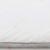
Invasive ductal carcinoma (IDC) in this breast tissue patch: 0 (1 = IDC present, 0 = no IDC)